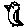
Label: bird